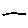
Label: line